Field crop: maize
Growth stage: 2
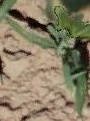
Species: maize